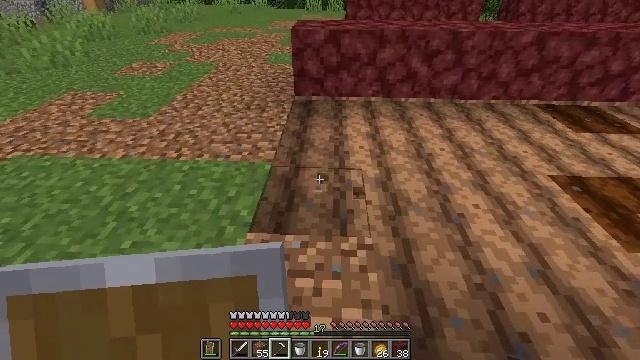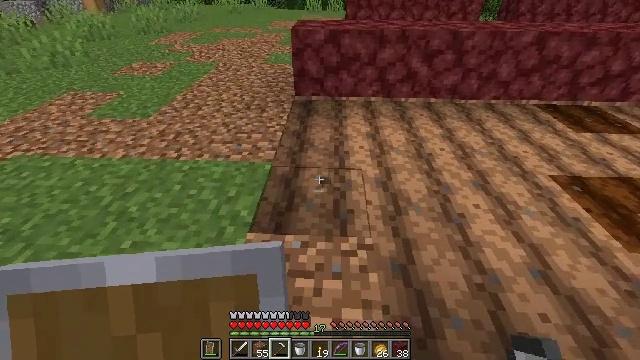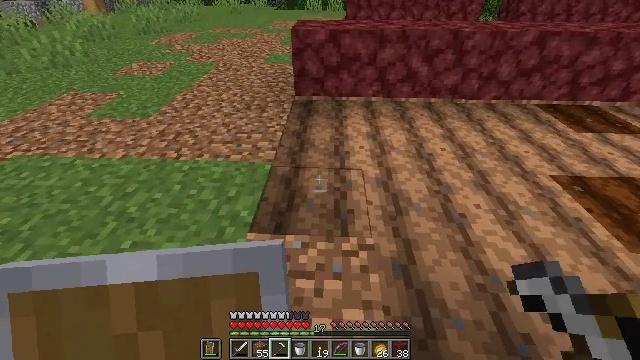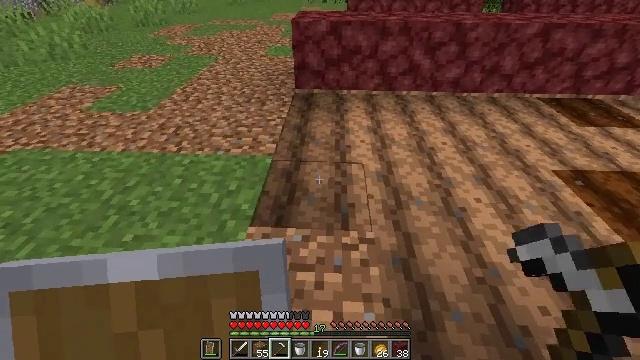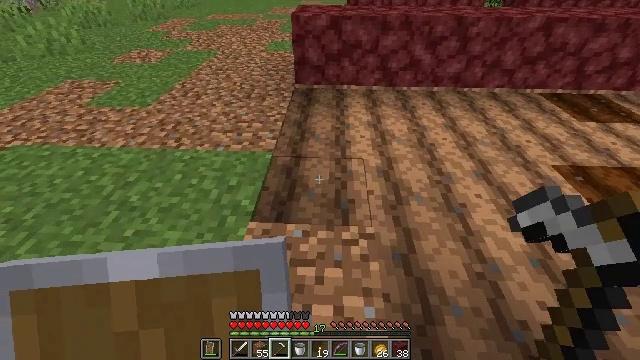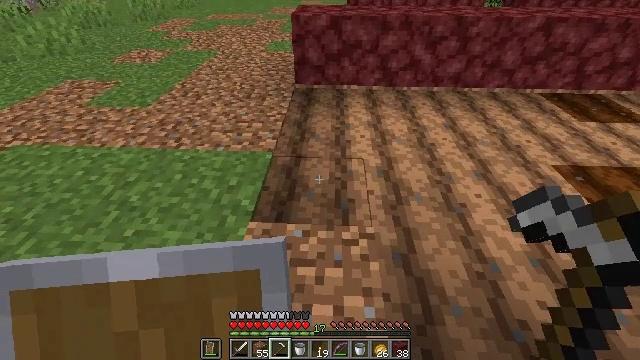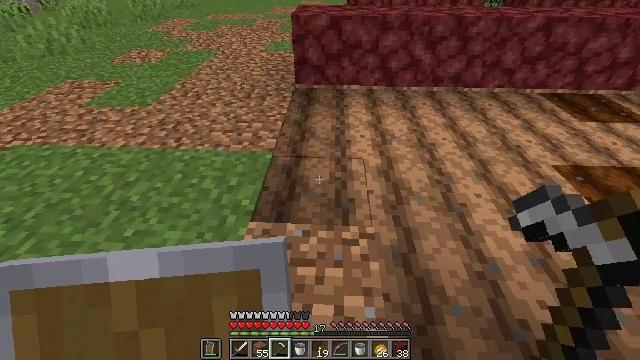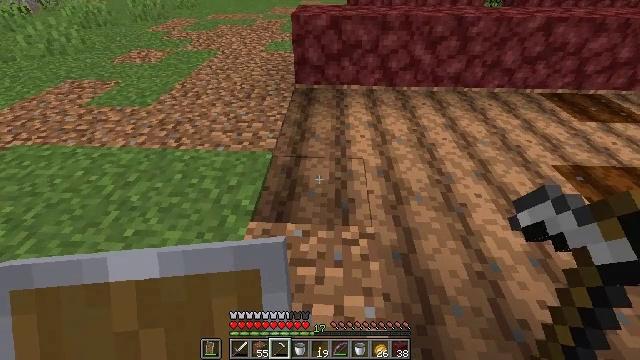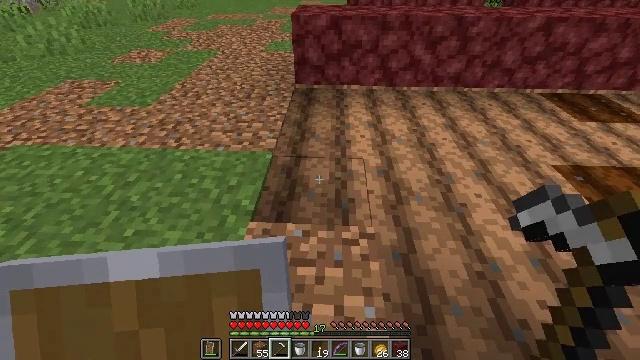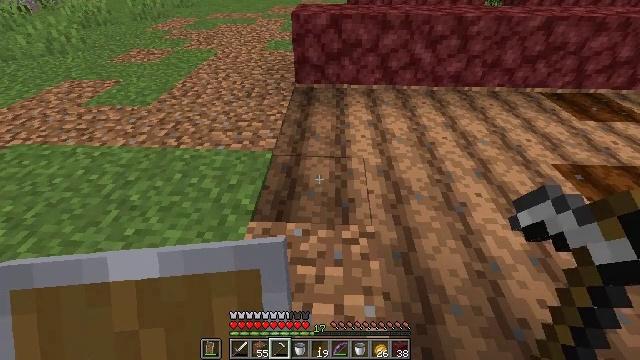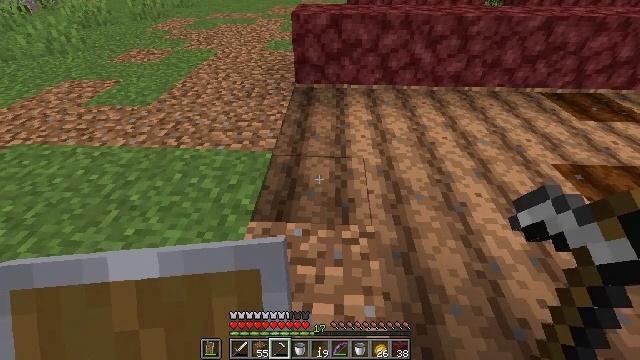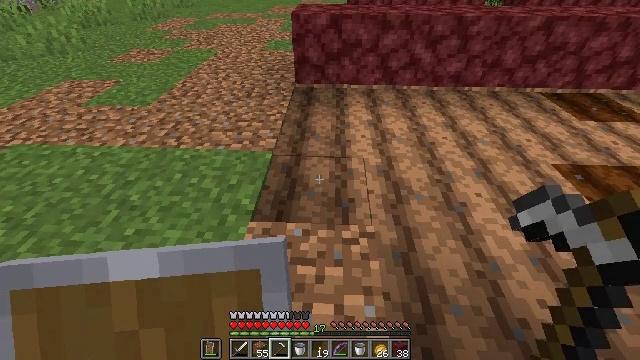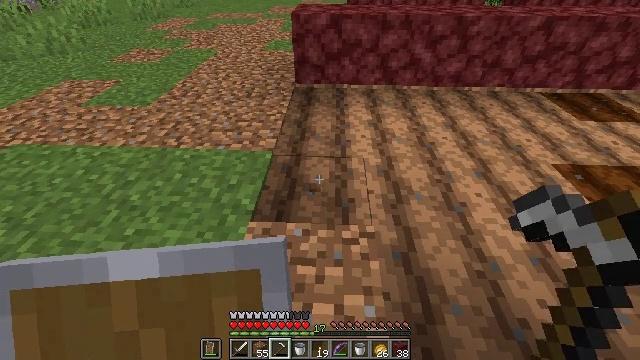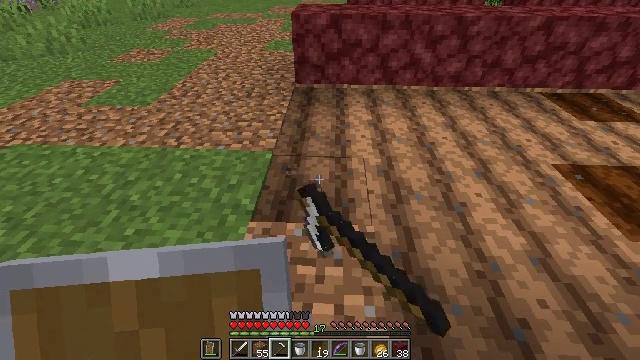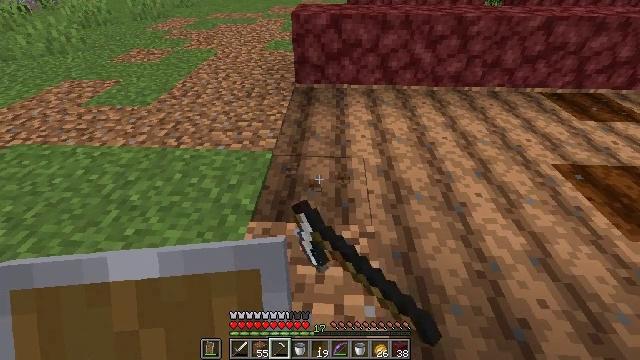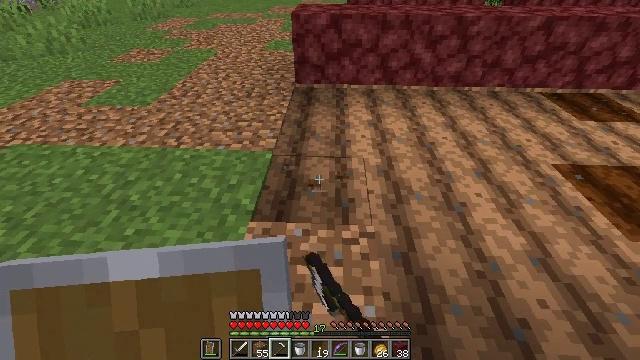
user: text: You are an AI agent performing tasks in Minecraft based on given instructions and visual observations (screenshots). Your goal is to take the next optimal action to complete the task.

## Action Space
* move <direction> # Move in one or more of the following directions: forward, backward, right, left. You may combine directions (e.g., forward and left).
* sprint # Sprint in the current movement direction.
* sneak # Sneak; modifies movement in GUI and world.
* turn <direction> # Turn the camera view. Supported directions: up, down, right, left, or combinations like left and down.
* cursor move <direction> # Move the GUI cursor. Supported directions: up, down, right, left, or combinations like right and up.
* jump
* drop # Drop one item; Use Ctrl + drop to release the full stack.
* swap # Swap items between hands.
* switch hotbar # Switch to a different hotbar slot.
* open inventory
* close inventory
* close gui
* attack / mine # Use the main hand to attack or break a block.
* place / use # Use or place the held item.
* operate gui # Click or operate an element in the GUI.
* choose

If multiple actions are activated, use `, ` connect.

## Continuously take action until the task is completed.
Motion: motion action
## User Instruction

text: Attack the farmland to gather it.
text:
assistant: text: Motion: no_op
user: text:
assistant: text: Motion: no_op
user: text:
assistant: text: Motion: turn down
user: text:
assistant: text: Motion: no_op
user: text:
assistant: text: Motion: no_op
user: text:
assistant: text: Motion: no_op
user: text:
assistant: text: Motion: no_op
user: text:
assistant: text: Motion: no_op
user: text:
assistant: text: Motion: no_op
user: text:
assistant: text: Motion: no_op
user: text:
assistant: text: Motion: no_op
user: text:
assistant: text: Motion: attack / mine
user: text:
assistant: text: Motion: attack / mine
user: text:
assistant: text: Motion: attack / mine
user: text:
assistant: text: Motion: no_op
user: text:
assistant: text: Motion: no_op
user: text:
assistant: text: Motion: no_op
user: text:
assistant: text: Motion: no_op
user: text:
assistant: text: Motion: no_op
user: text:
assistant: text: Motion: no_op
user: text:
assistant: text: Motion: no_op
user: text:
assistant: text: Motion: no_op
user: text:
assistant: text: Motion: use / place
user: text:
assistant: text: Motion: use / place
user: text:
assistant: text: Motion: use / place
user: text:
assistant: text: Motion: no_op
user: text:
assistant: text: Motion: no_op
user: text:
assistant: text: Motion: no_op
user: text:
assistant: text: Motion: no_op
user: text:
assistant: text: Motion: no_op